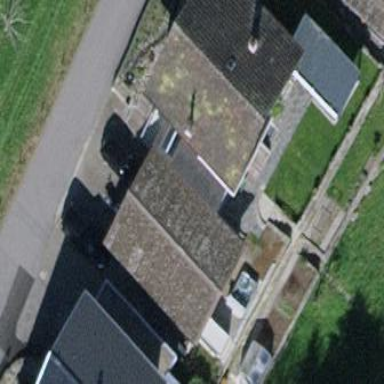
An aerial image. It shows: Garage building.